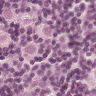
Metastatic tissue present: yes